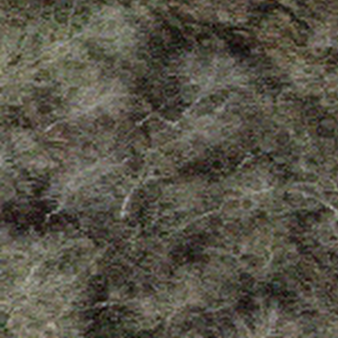
Label: other